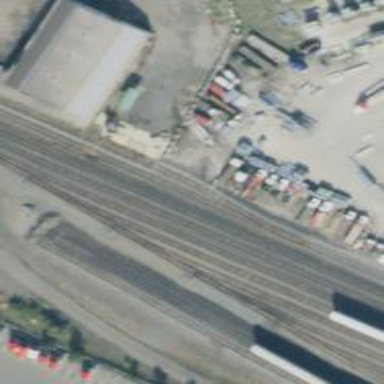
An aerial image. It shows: Railway yard used for servicing trains.